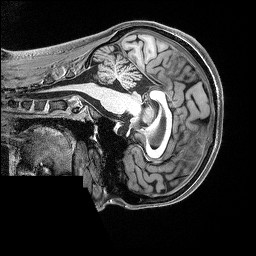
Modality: T1w
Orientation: sagittal
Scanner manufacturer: siemens
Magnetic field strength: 3 T
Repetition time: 2.5 s
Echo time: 0.0029 s